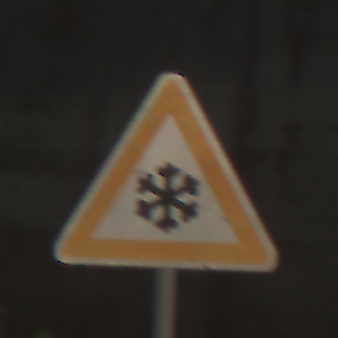
Verkehrszeichen: SchneeOderEisglaette
Umgebung: Outdoor, Suburban
Tageszeit: Midday
Wetter: Overcast
Licht: Natural
Jahreszeit: NotSpecified
Kontrast: LowContrast